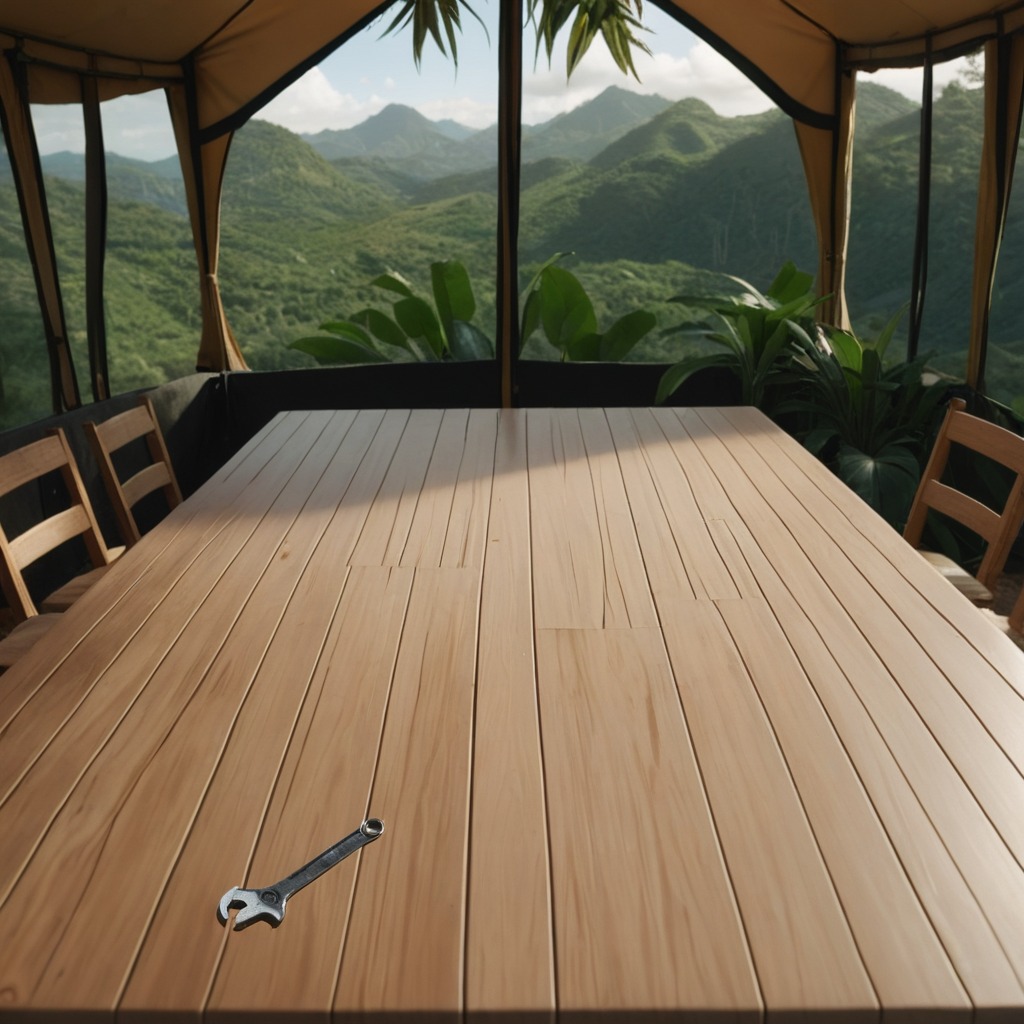
An wrench is lying on a wooden table inside a jungle field workshop tent humid ambient light worn but